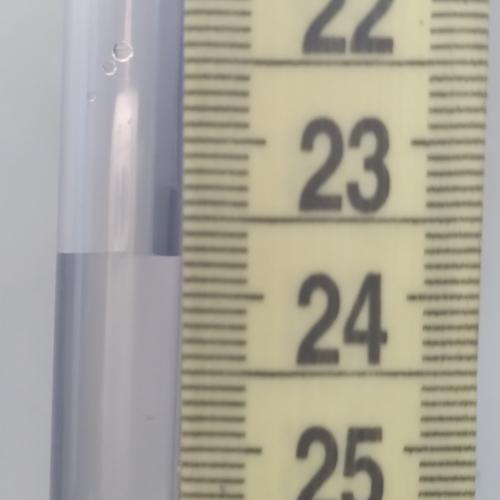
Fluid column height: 23.7 cm